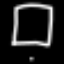
Label: square